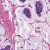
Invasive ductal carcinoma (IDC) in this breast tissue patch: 1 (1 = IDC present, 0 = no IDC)